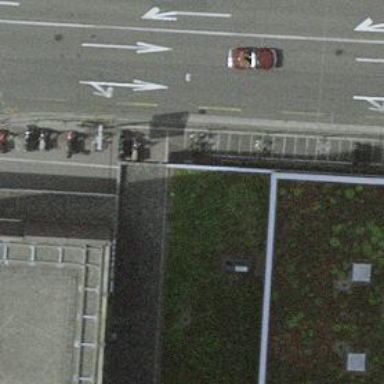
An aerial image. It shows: Asphalt sidewalk with covered arcade.